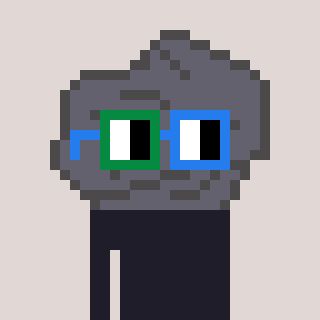
a pixel art character with square green and blue glasses, a rock-shaped head and a grayscale-colored body on a warm background